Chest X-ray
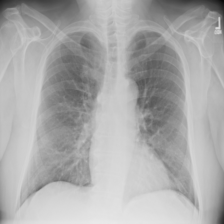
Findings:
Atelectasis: negative
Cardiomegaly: negative
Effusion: negative
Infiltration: negative
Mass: negative
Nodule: negative
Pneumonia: negative
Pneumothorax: negative
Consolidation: negative
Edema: negative
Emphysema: negative
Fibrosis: negative
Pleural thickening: negative
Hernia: negative